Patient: sex F, age 35
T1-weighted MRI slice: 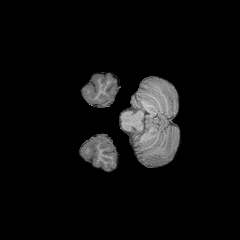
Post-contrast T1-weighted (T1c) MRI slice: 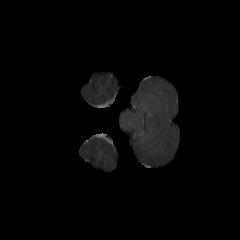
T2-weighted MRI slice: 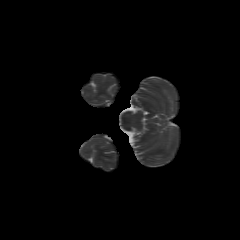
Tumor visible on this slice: no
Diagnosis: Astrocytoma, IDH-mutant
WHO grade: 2